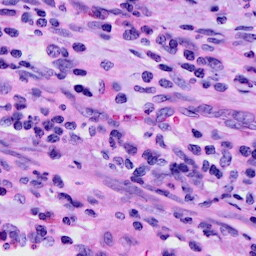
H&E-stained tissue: Cervix